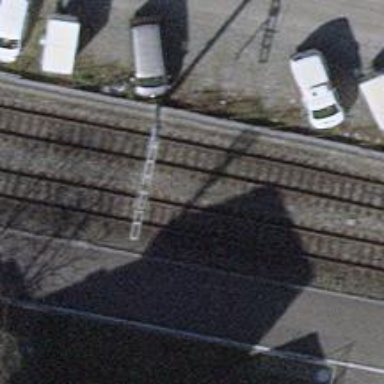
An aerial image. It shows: Single railway track with electrification through contact line.